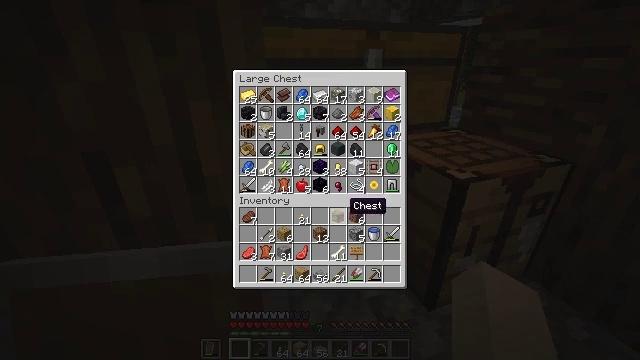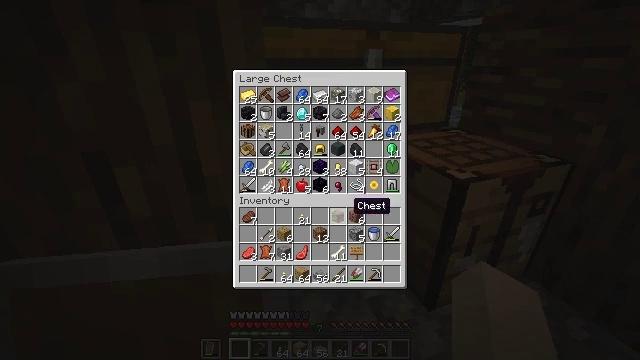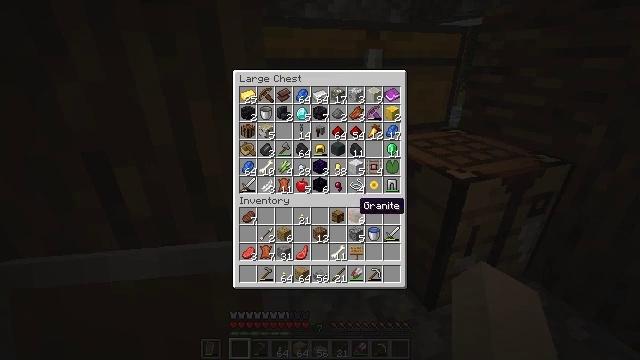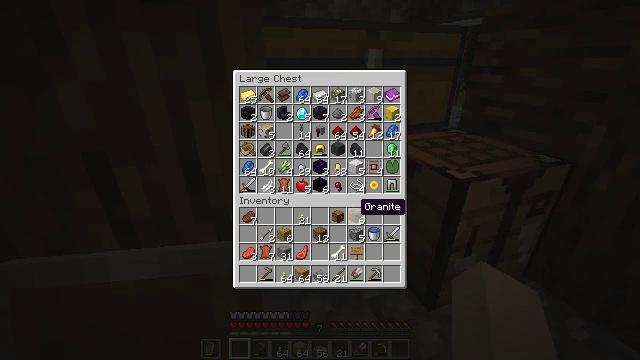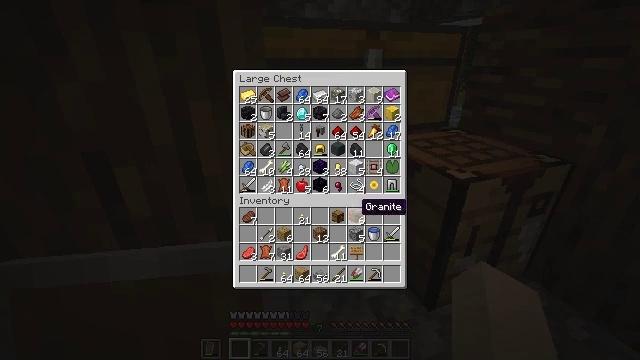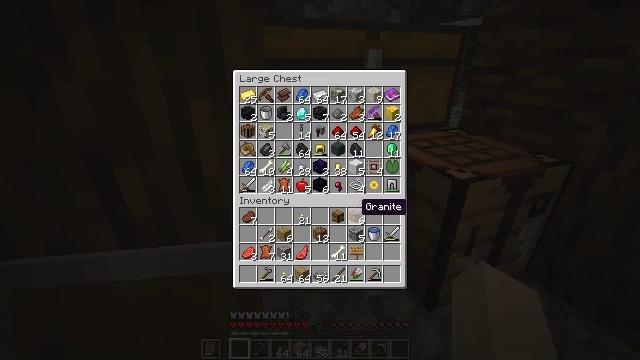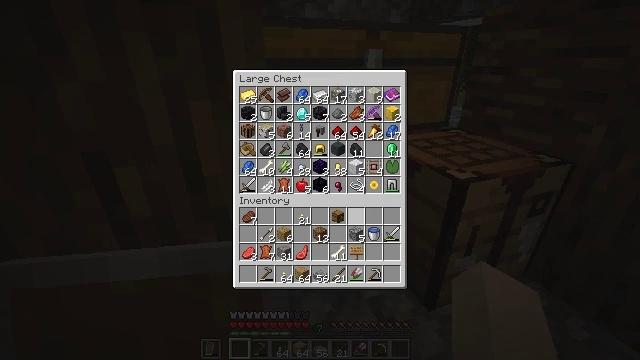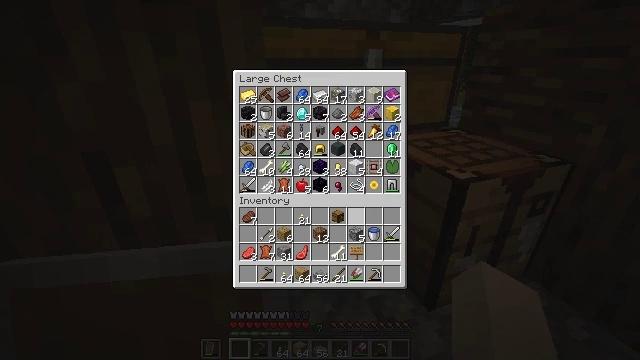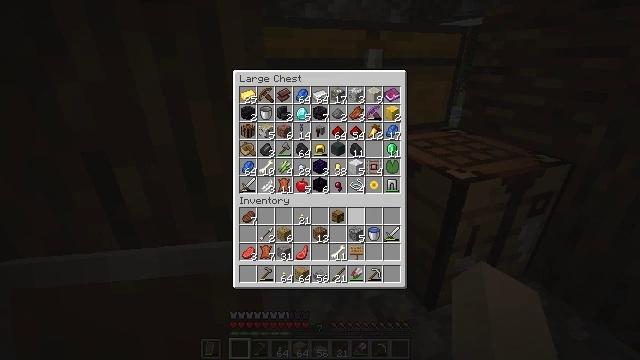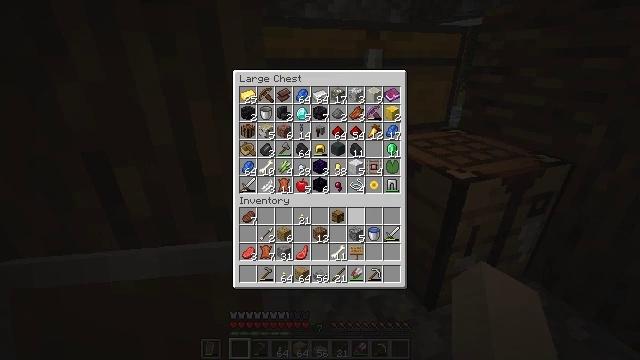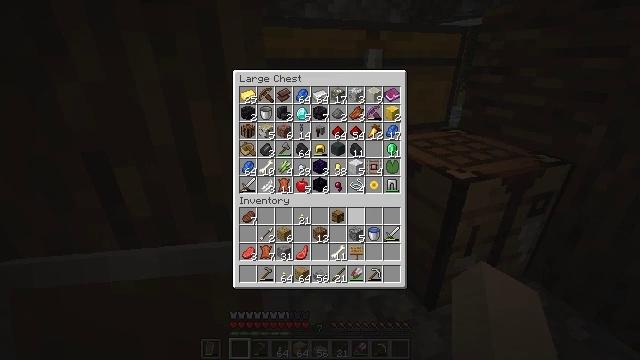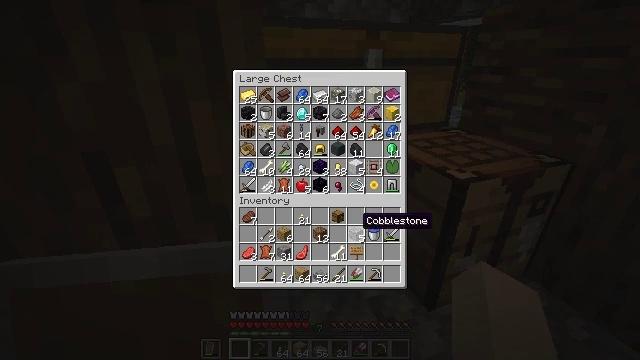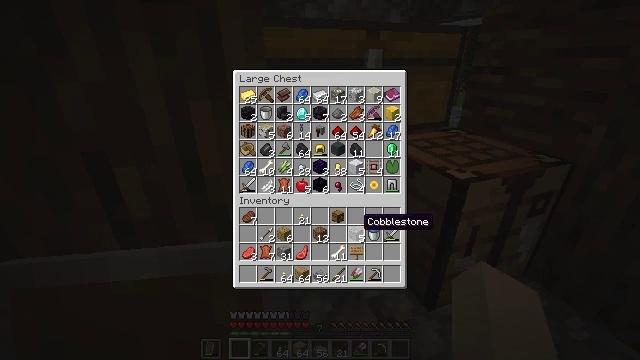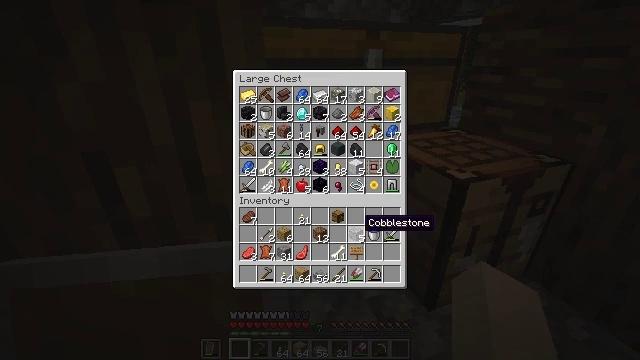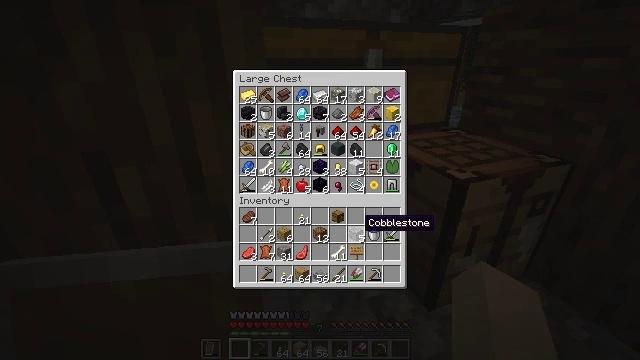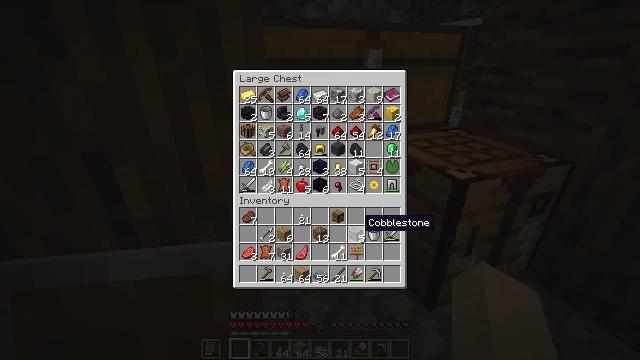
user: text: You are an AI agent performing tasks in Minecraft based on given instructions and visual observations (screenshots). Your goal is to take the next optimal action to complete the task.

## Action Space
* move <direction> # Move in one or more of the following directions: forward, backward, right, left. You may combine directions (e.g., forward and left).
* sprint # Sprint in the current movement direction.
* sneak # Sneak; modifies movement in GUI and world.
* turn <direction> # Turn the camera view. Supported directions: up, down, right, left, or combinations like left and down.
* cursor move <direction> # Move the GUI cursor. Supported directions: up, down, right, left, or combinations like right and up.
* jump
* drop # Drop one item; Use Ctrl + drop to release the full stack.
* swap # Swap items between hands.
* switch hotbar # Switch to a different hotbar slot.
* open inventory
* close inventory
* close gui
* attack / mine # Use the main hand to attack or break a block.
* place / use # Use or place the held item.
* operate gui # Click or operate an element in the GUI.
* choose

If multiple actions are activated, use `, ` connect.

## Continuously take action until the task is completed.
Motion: motion action
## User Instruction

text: Attack the bell to remove it.
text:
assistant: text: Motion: sneak
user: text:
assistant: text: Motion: sneak
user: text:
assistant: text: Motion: sneak
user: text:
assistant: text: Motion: sneak
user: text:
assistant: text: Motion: sneak
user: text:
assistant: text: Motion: sneak, use / place
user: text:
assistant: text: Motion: sneak, use / place
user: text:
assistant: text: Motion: sneak, use / place
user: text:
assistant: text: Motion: sneak
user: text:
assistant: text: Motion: sneak
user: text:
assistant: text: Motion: sneak
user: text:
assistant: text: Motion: sneak
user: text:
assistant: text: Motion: sneak
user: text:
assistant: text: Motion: sneak
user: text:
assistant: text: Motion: sneak
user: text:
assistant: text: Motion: sneak
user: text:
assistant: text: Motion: sneak
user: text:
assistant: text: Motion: sneak
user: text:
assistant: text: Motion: sneak
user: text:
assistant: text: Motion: sneak, turn left
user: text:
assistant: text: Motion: sneak, turn left
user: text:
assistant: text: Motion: sneak, turn left
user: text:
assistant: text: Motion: sneak
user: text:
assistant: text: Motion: sneak
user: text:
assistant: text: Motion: sneak
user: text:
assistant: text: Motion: sneak
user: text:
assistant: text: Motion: sneak
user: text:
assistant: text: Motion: sneak
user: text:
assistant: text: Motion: sneak
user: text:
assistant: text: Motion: sneak